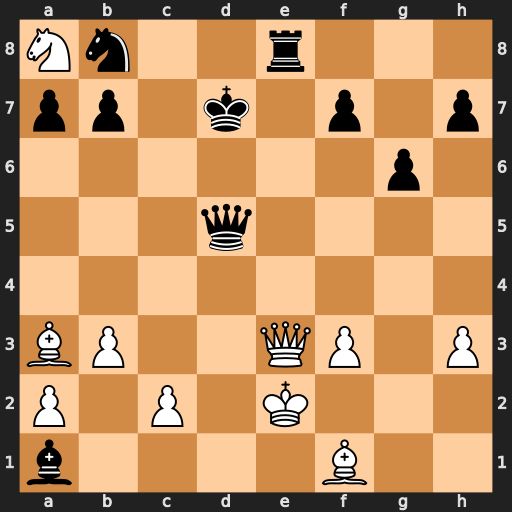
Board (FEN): Nn2r3/pp1k1p1p/6p1/3q4/8/BP2QP1P/P1P1K3/b4B2
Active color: w
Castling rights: -
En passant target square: -
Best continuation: Qxe8+ Kxe8 Nc7+ Kd7 Nxd5